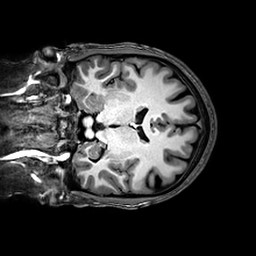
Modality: T1w
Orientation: coronal
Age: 31
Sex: male